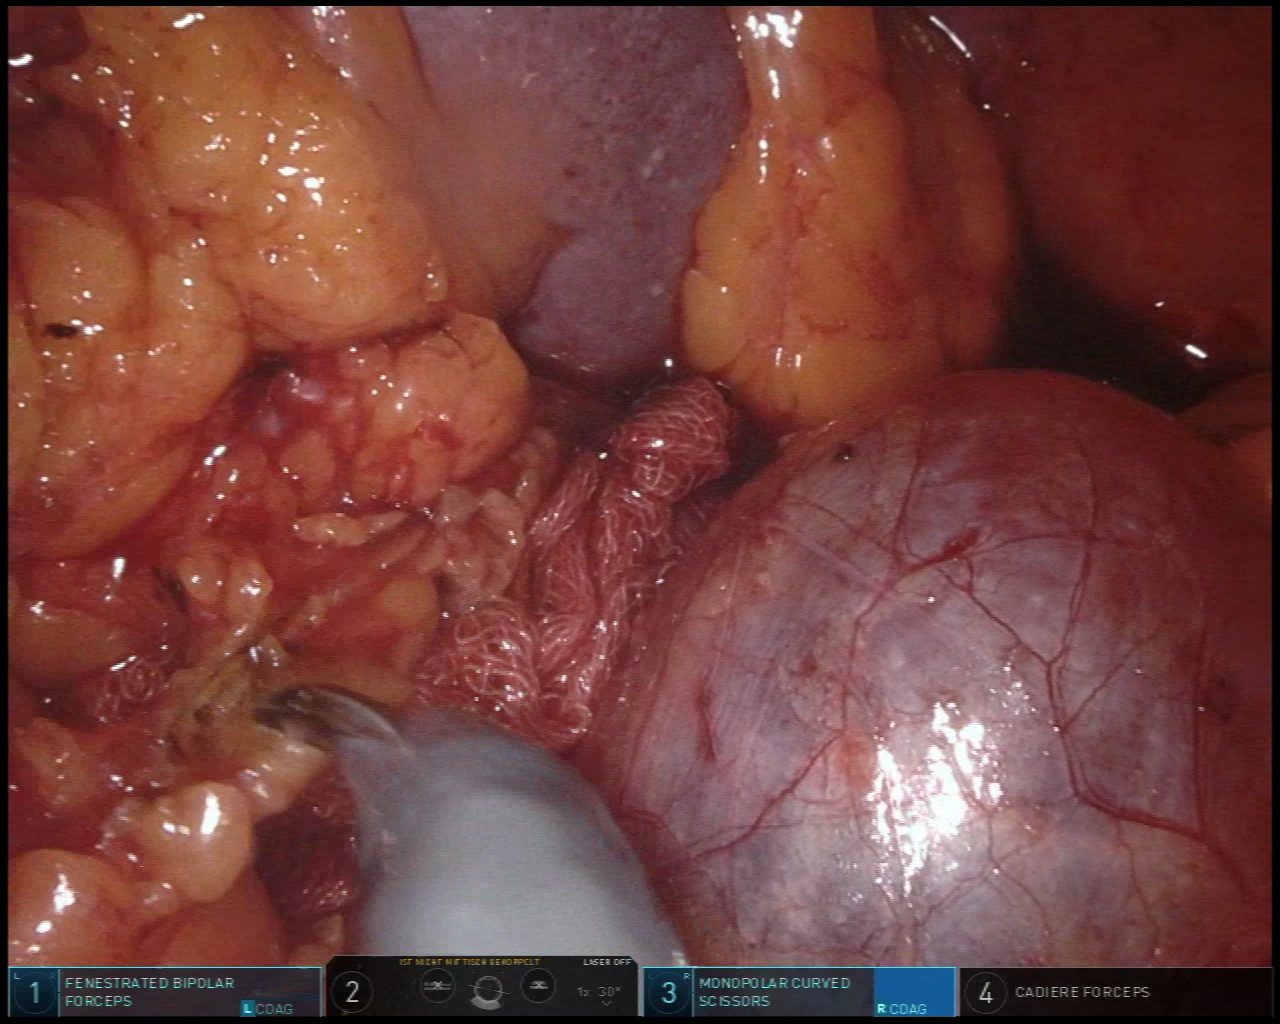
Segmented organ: spleen
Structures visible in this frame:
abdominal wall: yes
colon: no
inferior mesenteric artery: no
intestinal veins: no
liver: no
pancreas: no
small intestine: no
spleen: yes
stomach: no
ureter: no
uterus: no
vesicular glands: no